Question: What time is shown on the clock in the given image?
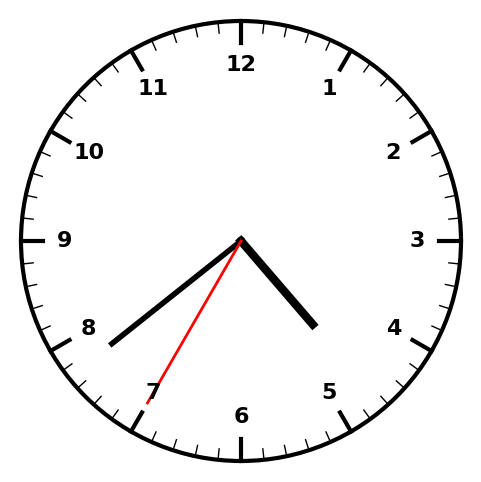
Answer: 04:38:35